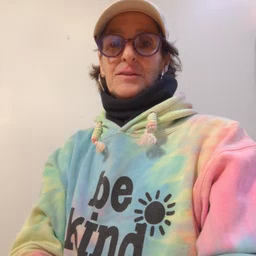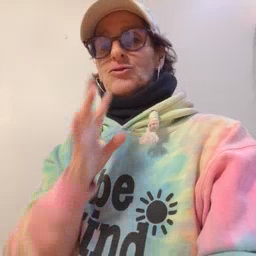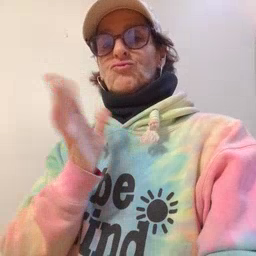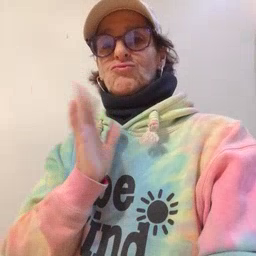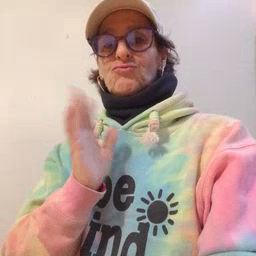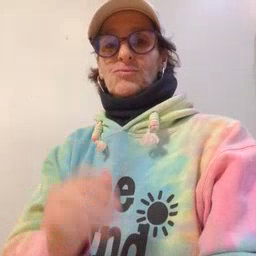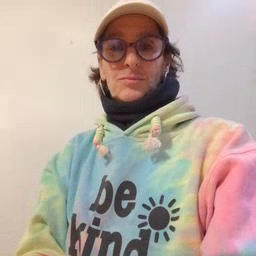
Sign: talk